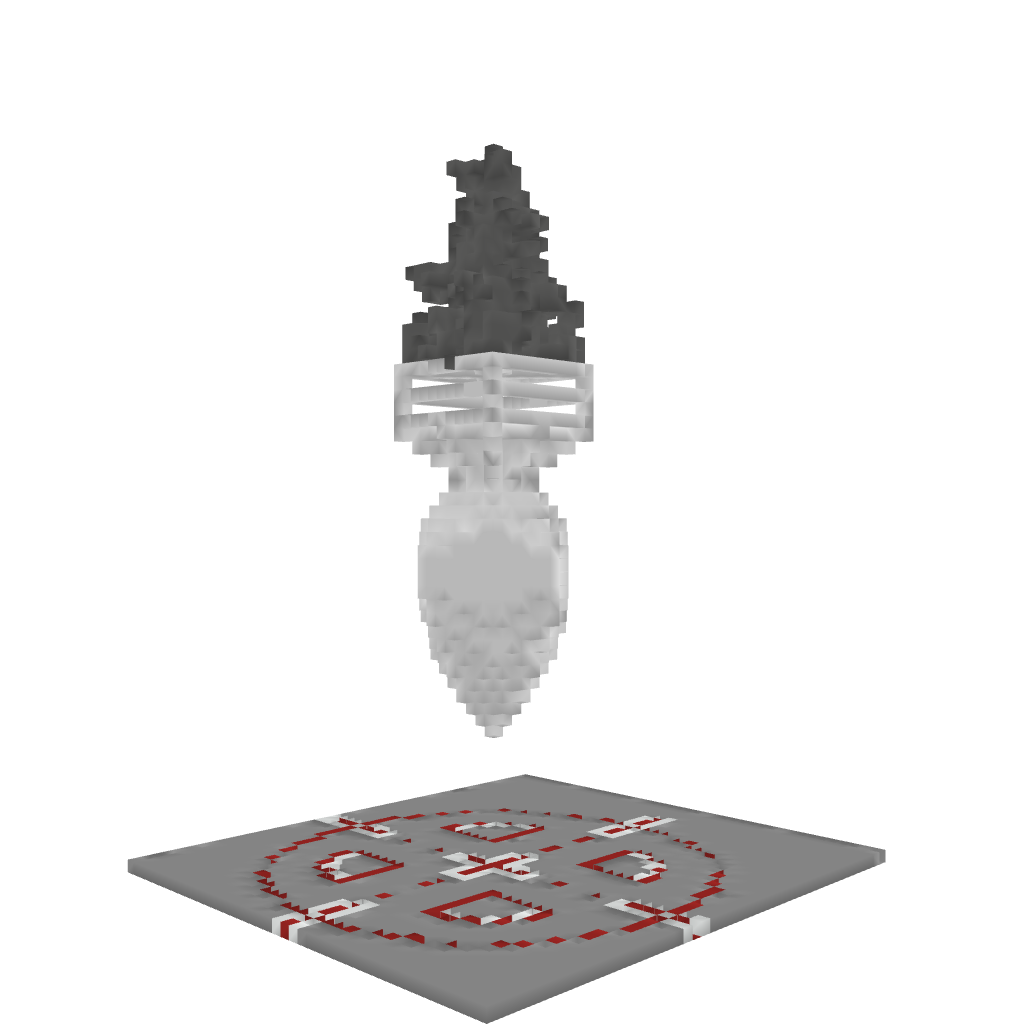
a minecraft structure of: Bomb and Target